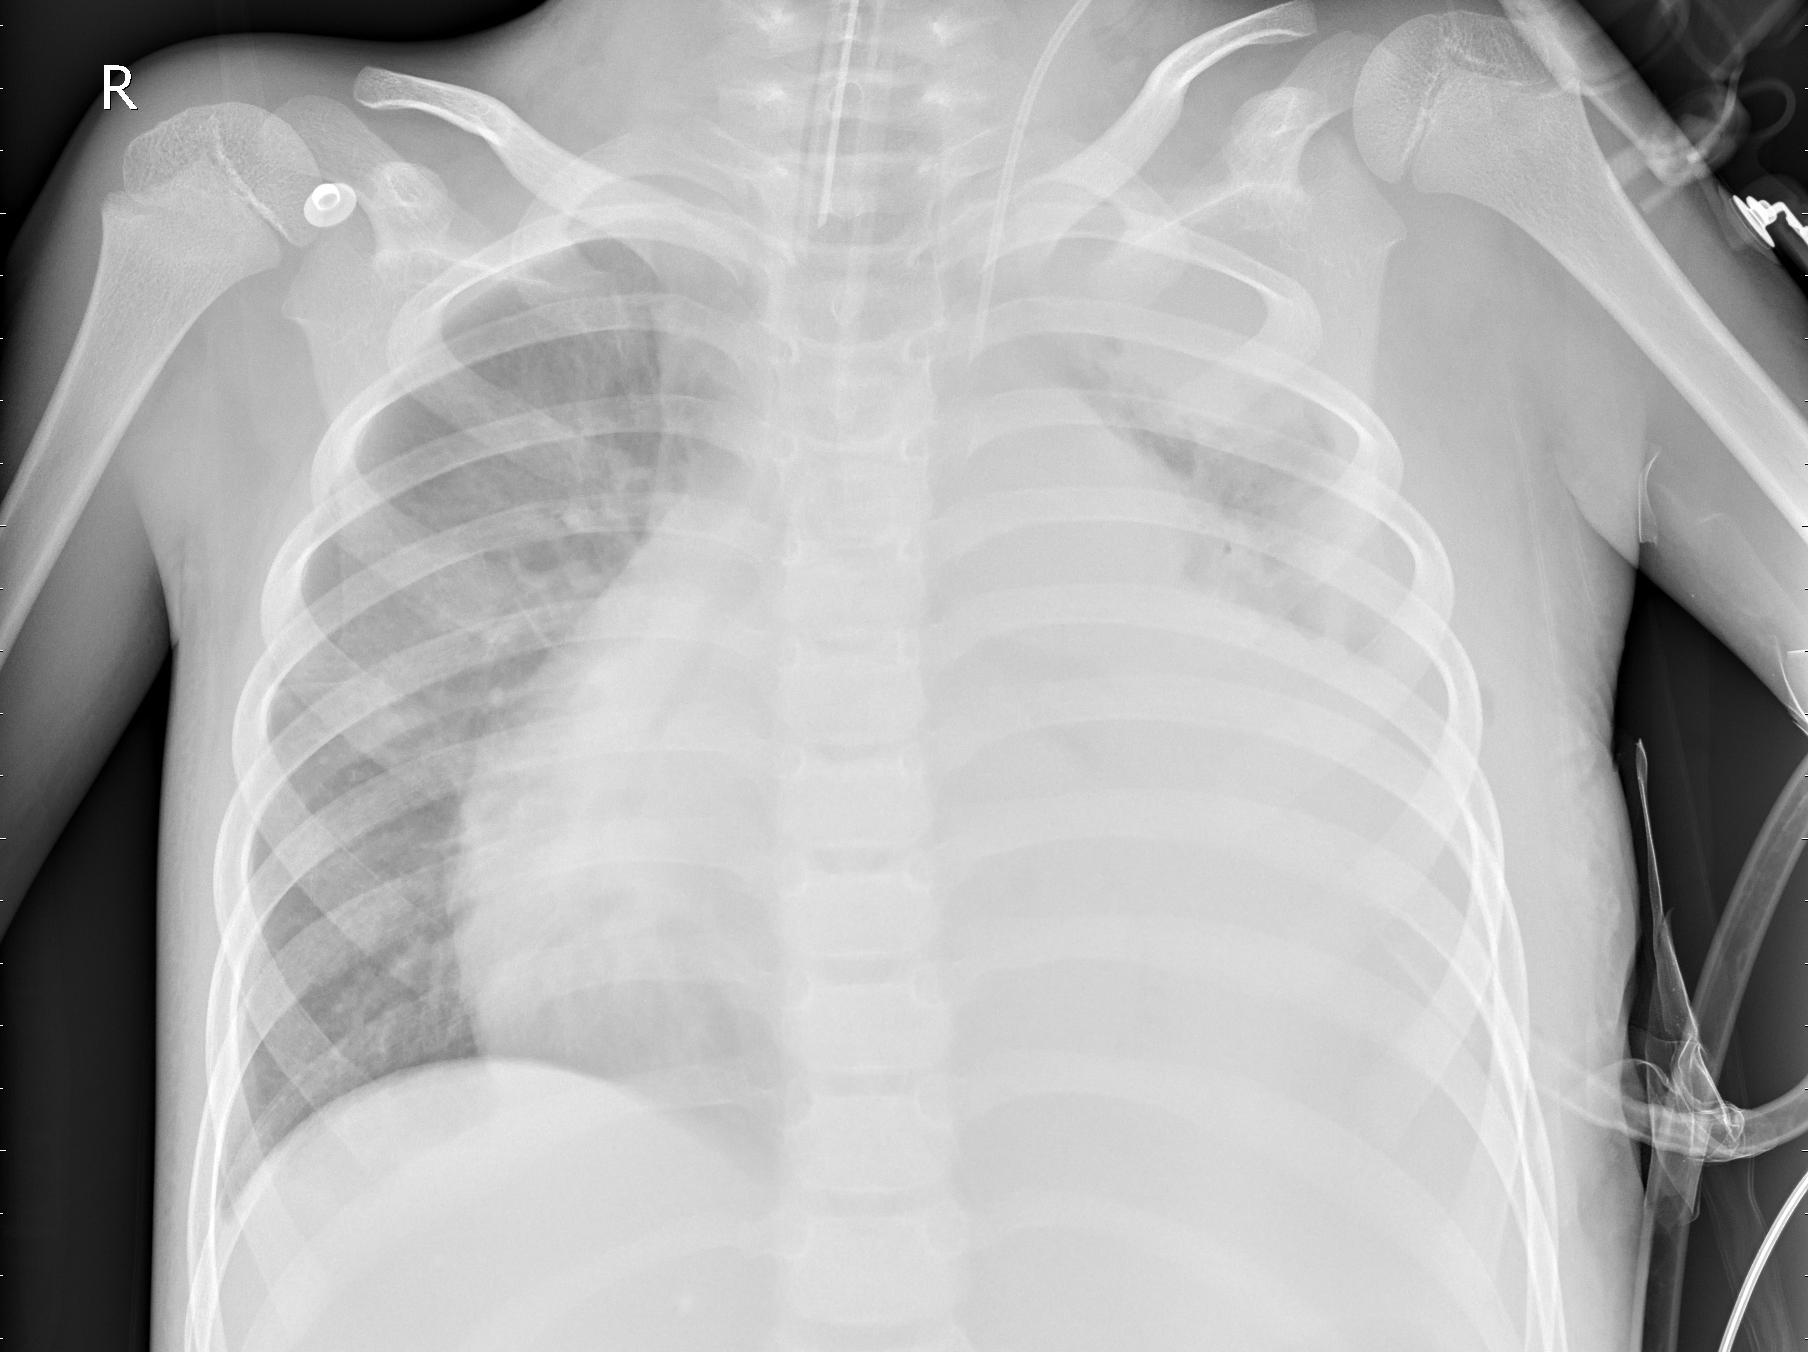
Diagnosis: PNEUMONIA